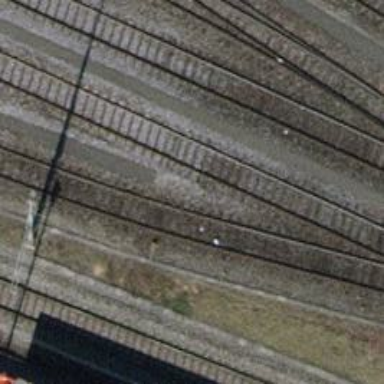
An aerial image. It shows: Single track railway in yard.